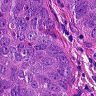
Metastatic tissue present: yes